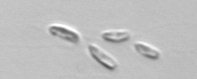
Label: Dinobryon